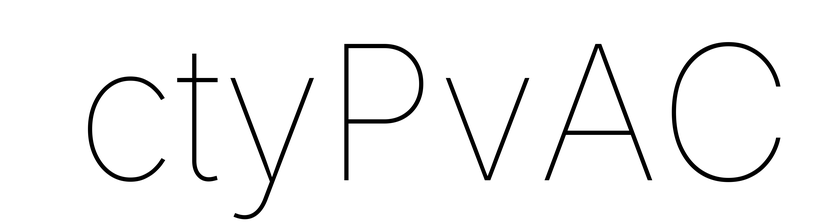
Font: Inter_Thin